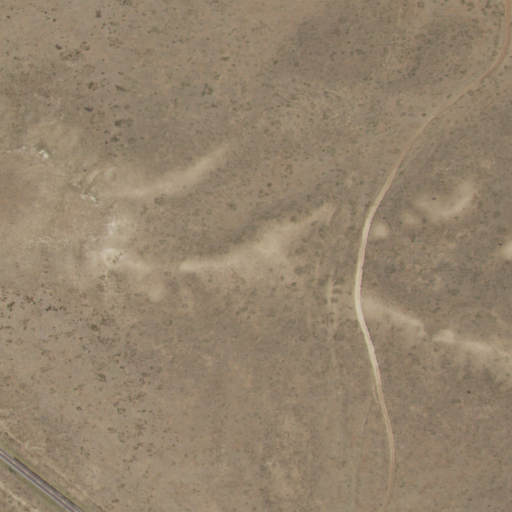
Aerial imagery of ridge(s) in New Mexico named Holaday Hill containing grassland, shrub, open development, and medium intensity development